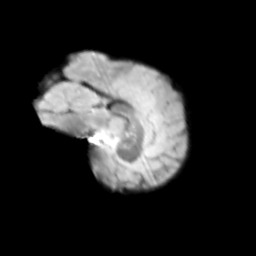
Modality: T2w
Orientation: sagittal
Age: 12
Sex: female
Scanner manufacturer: siemens
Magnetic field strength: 3 T
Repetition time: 3.8 s
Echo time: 0.07 s